Question: I have class ListItem that represent an item from ListView:
'''
public class ListItem extends ArrayAdapter<String> {
private Uri[] image;
private String[] text;
private Activity context;
private Button button;
public ListItem(Activity context, String[] text, Uri[] image) {
super(context, R.layout.list_item, text);
this.context = context;
this.image = image;
this.text = text;
LayoutInflater inflater = context.getLayoutInflater();
View rowView = inflater.inflate(R.layout.list_item, null, true);
button = (Button) rowView.findViewById(R.id.list_item_button_buy);
}
@Override
public View getView(int position, View view, ViewGroup parent)
{
LayoutInflater inflater = context.getLayoutInflater();
View rowView = inflater.inflate(R.layout.list_item, null, true);
TextView textView = (TextView) rowView.findViewById(R.id.list_item_text);
ImageView imageView = (ImageView) rowView.findViewById(R.id.list_item_image);
textView.setText(text[position]);
imageView.setImageURI(image[position]);
return rowView;
}
}
'''
on ListView I set list Adapter:
'''
list.setAdapter(new ListItem(context,items,images));
'''
I need to set action for Button from ListItem, action I need to set in ListView because I need to know number of list item where Button is clicked.
When user click this button I want to add an Product item to ArrayList, for this I need to know number of button clicked ( count starts from top - 0 ).
LE: When I click on ListItem I don't see visual effect, I need to activate it.
Please help me.

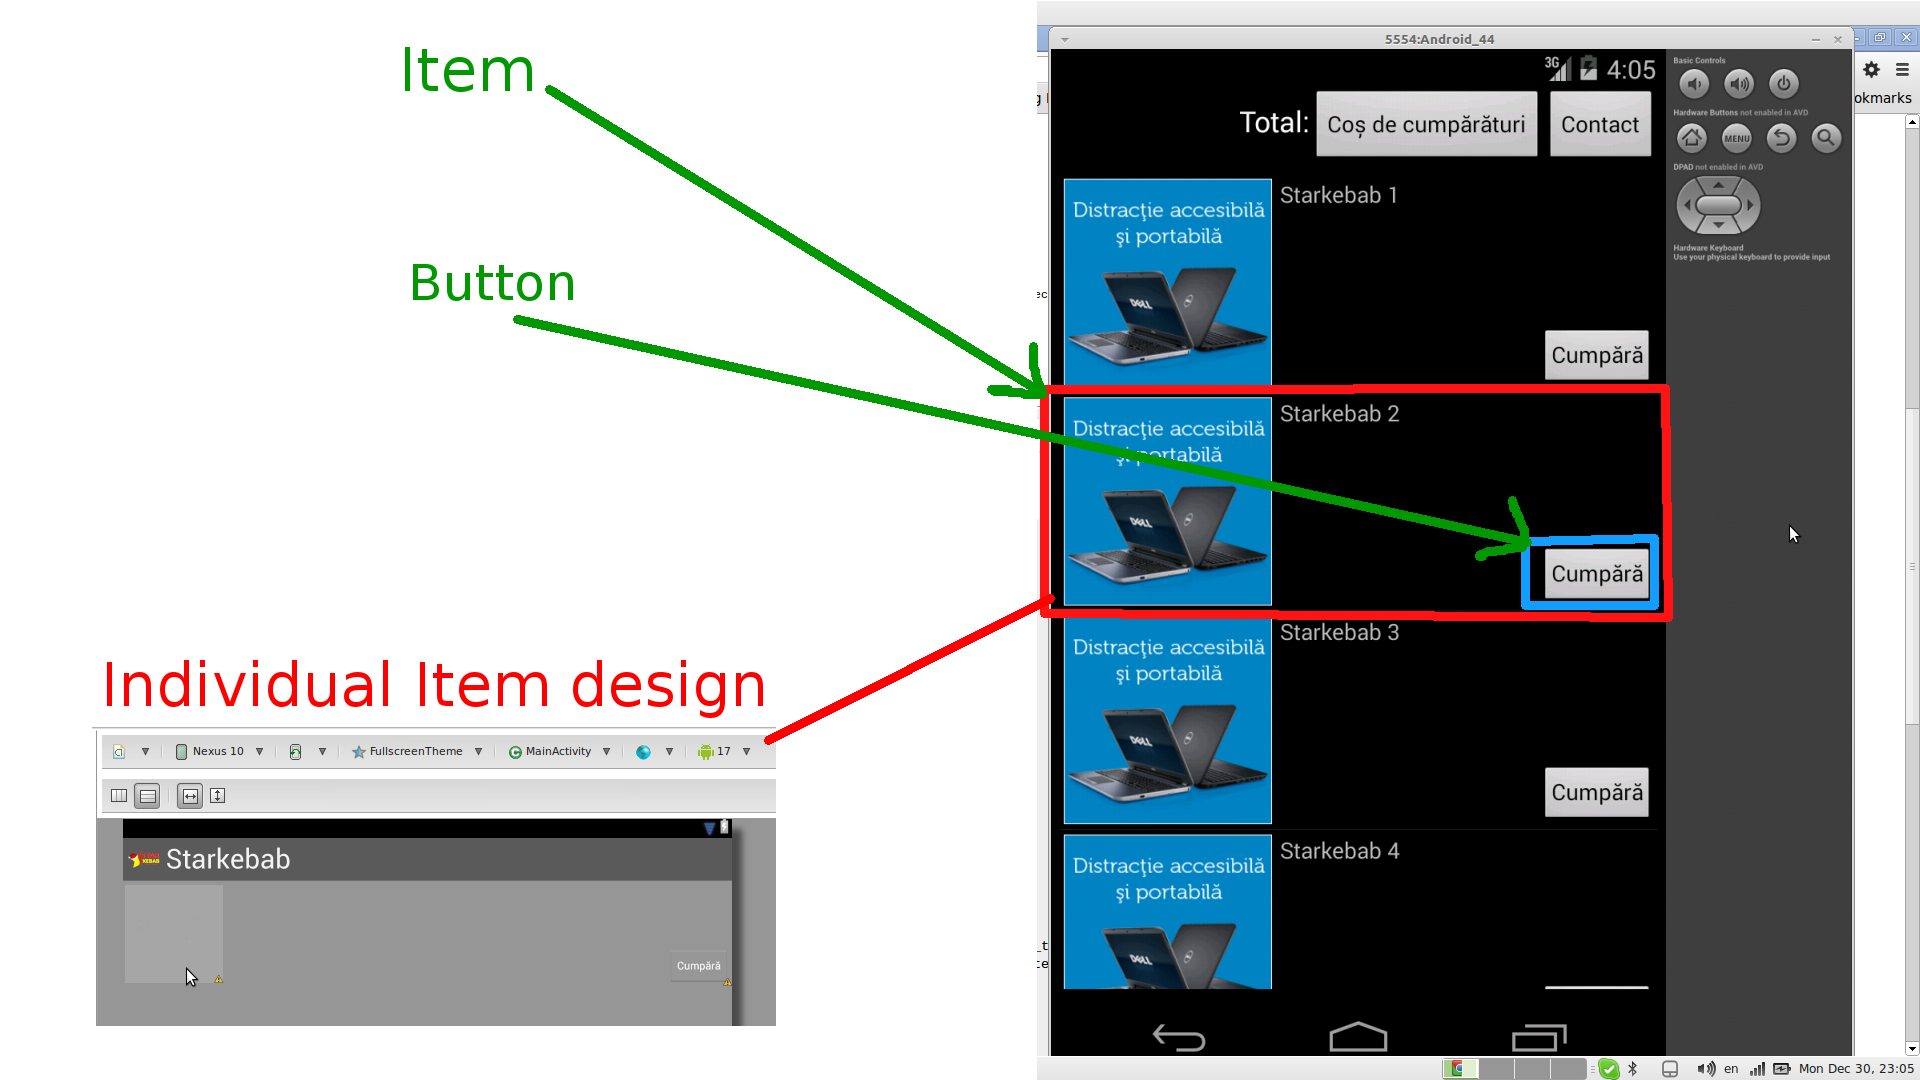
Answer: Not sure if I understand you right. Is the problem only the Button click? That's easy to do. Create a ClickListener class that stores the item position.
'''
public class MyClickListener implements ClickListener {
private int position;
public MyClickListener(int position){
this.position = position;
}
public void onClick(View v) { ... }
}
'''
and set it on your 'getView()' method
'''
@Override
public View getView(int position, View view, ViewGroup parent){
...
rowView.findViewById(R.id.list_item_button).setOnClickListener(new MyClickListener(position));
...
}
'''
Here you go, you know the item position in the listener.